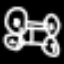
Label: frog